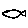
Label: fish